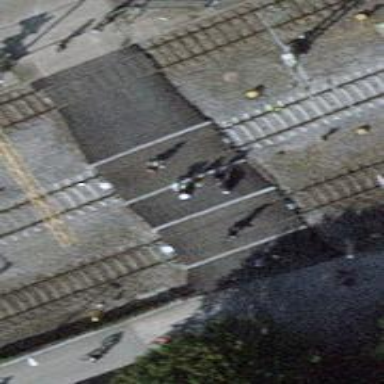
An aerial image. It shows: Full barrier level crossing along the railway.